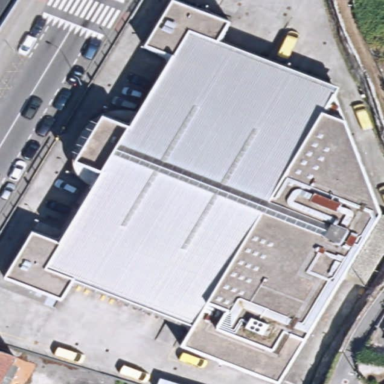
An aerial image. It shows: Post office building.